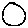
Label: circle